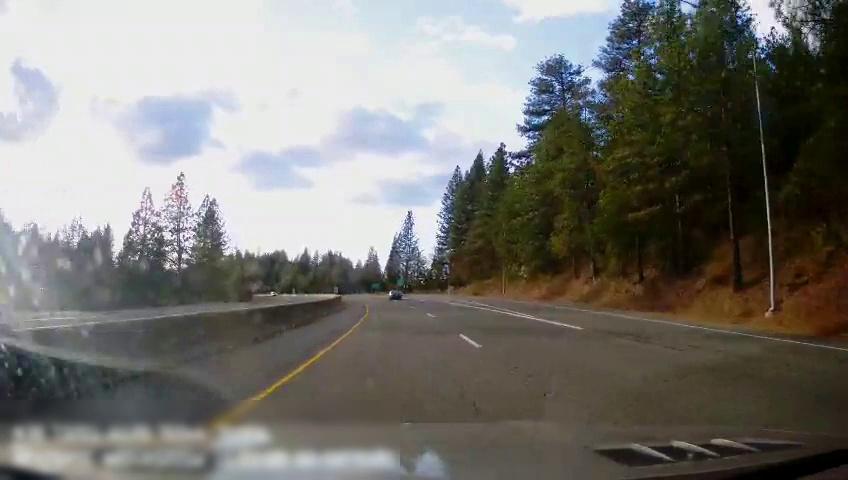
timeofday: Day
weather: Sunny
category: Drivable Space
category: Drivable Space
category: Vehicles | Car
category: Lanes | Opposite Lane
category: Lanes | Alternate Lane
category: Lanes | Current Lane
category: Lanes | Alternate Lane
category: Lanes | Alternate Lane
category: Lanes | Alternate Lane